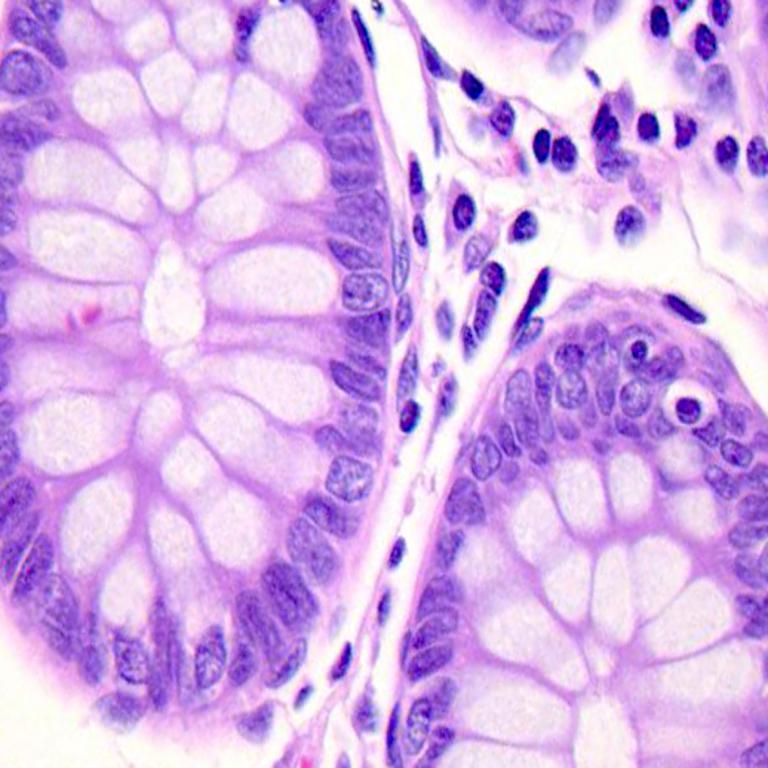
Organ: colon
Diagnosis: benign